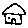
Label: house